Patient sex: F
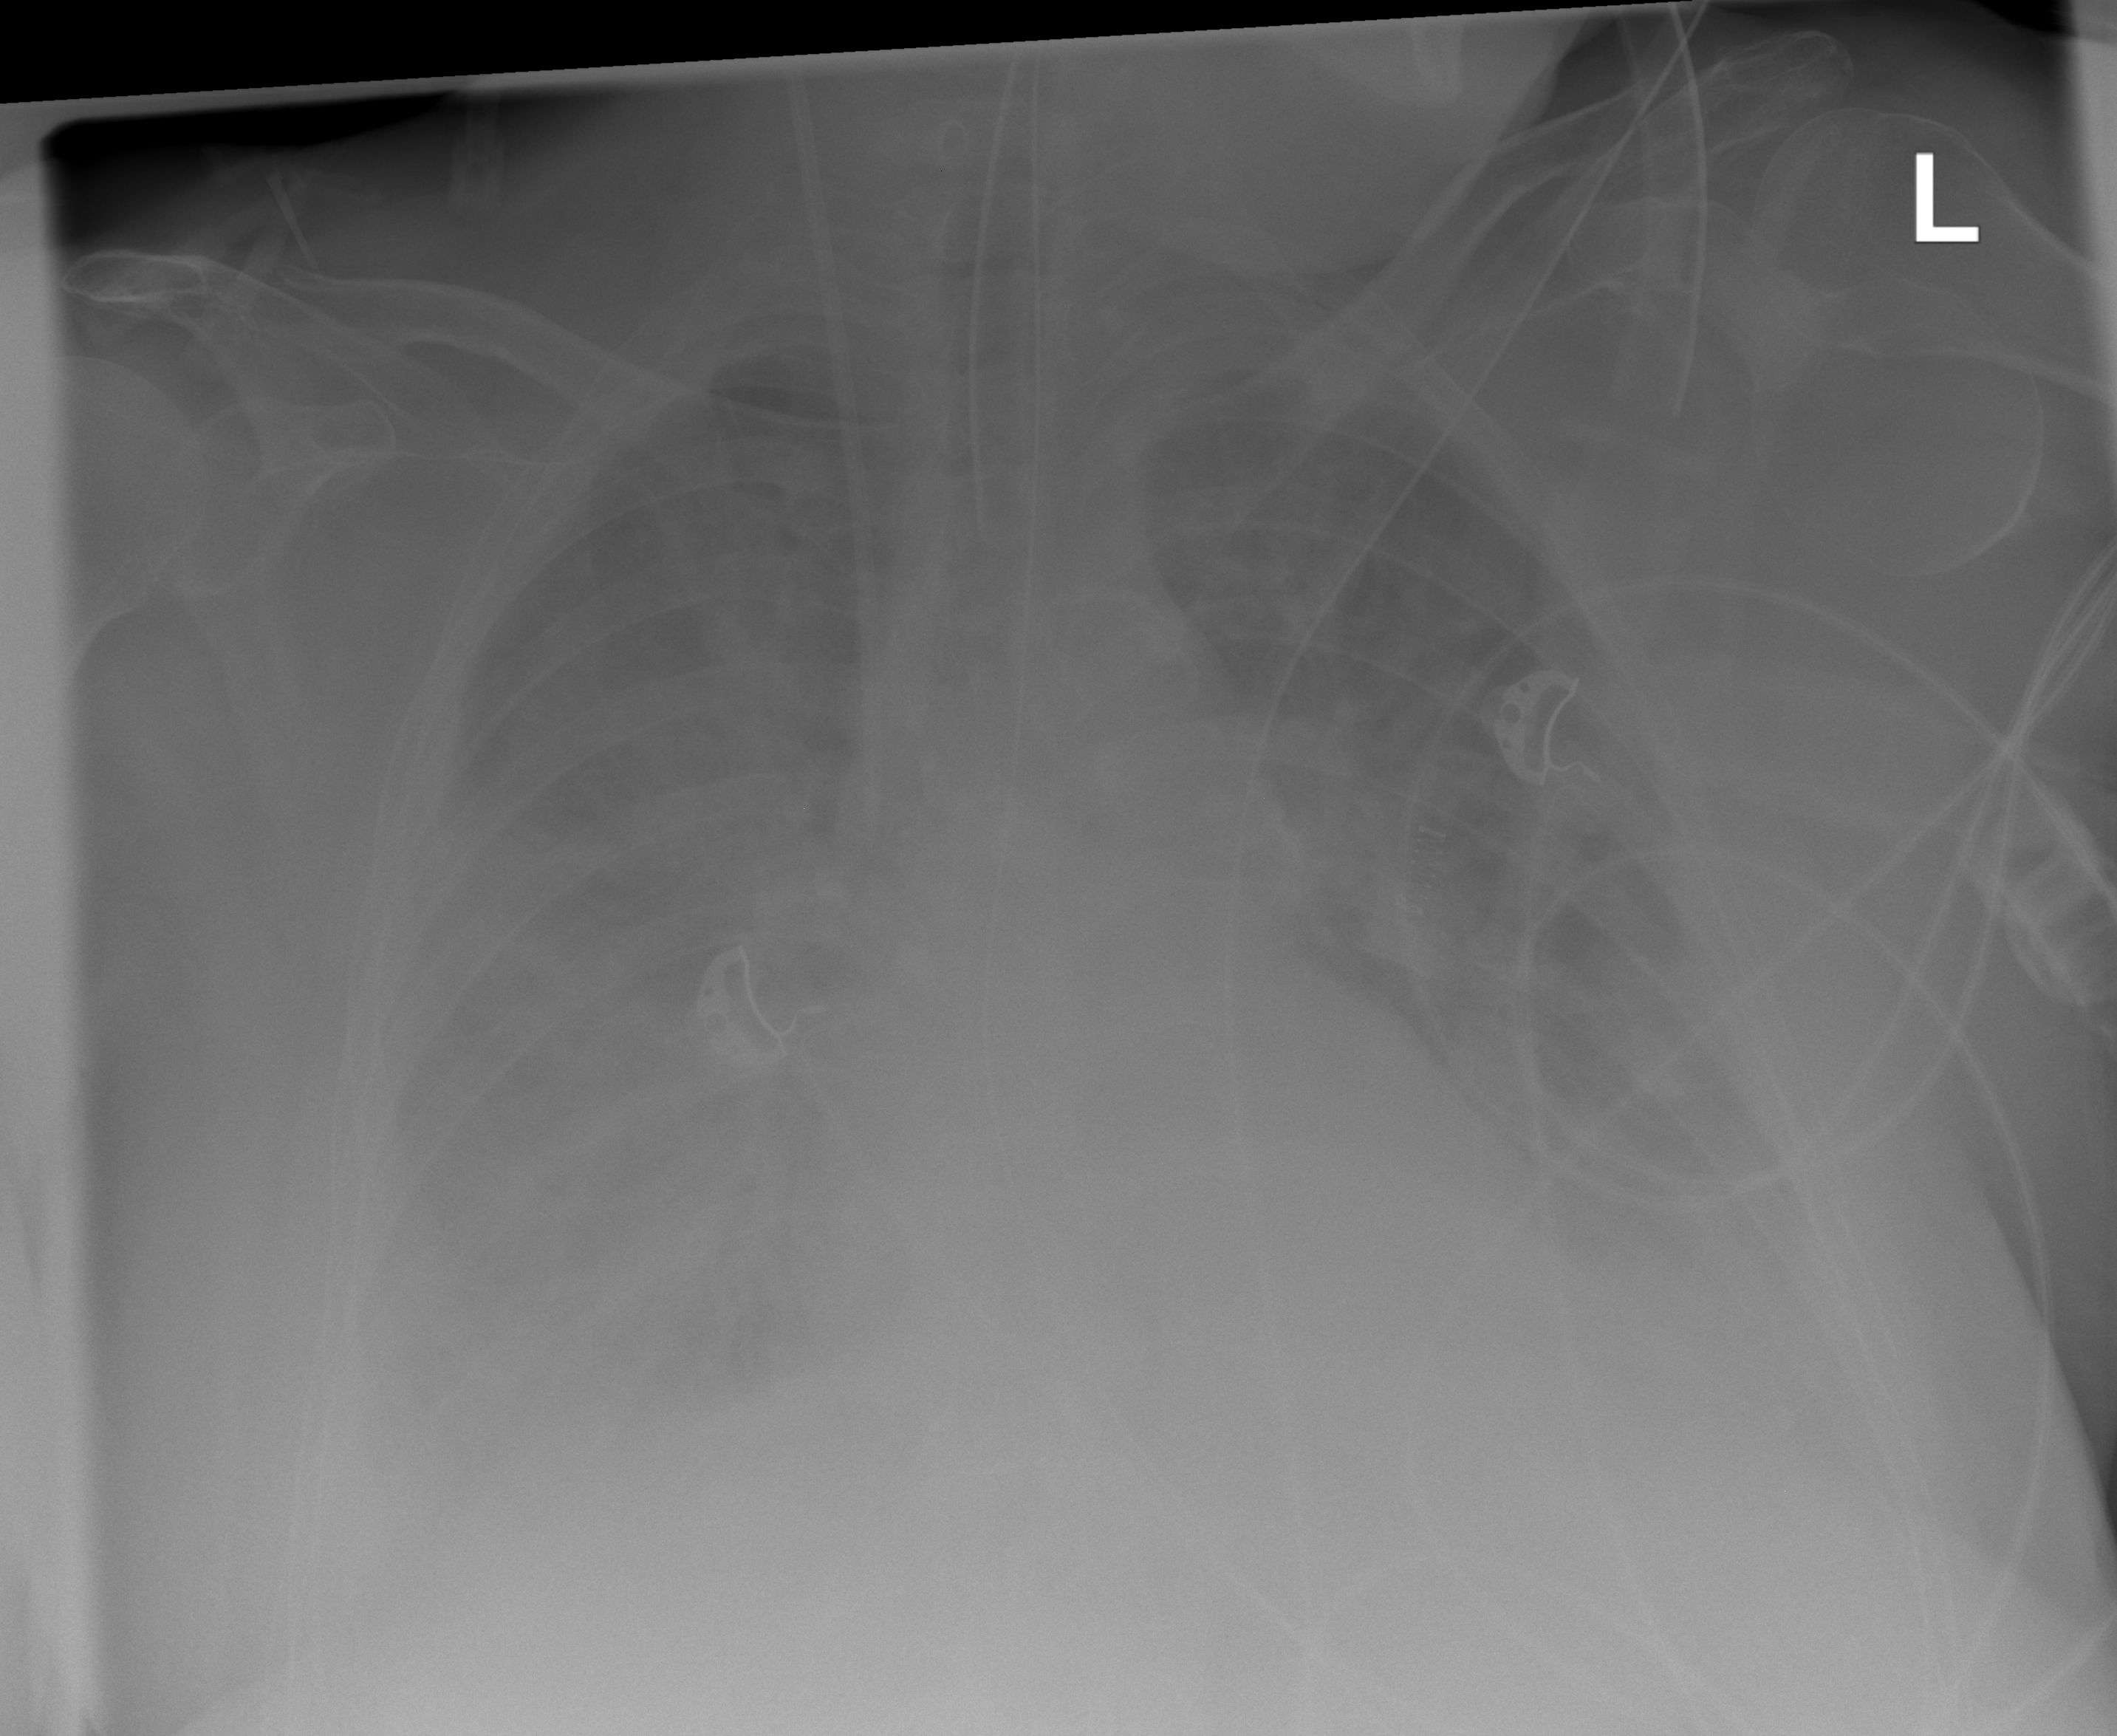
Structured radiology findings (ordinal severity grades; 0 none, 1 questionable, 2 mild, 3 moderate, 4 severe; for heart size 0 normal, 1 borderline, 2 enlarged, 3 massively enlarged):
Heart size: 0
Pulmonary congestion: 0
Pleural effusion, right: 2
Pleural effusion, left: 2
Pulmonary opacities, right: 3
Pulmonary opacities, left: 3
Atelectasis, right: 3
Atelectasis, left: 3